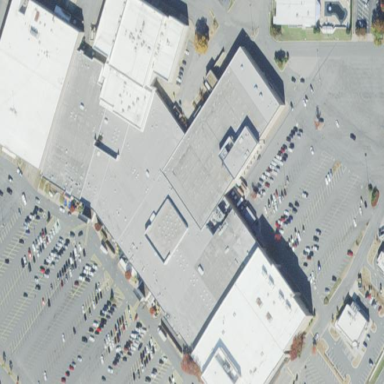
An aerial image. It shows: Mall building.